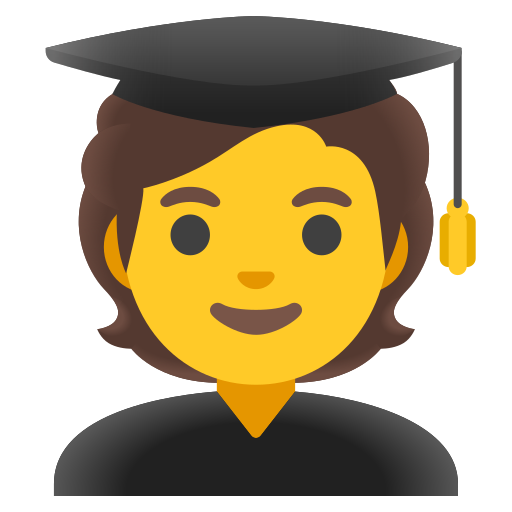
Emoji: 🧑‍🎓